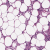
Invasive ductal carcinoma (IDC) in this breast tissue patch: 1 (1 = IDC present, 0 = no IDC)